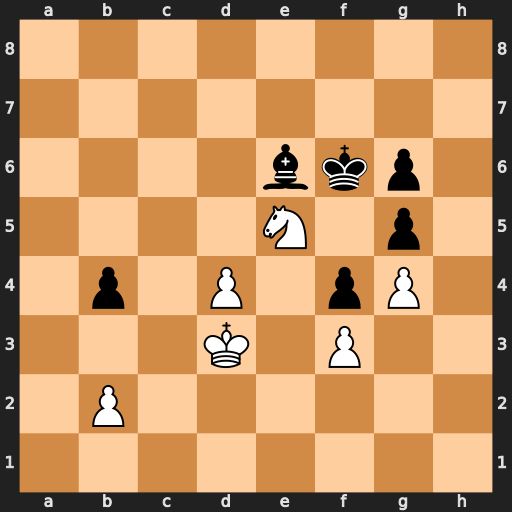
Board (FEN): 8/8/4bkp1/4N1p1/1p1P1pP1/3K1P2/1P6/8
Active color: w
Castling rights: -
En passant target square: -
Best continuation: Ke4 Bb3 d5 Ke7 Kd4